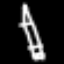
Label: pencil